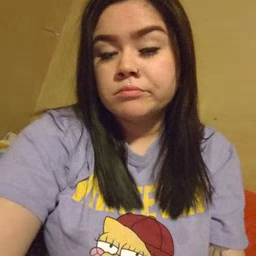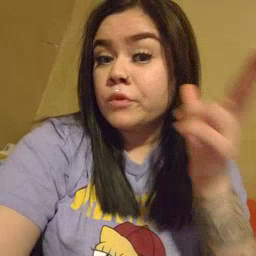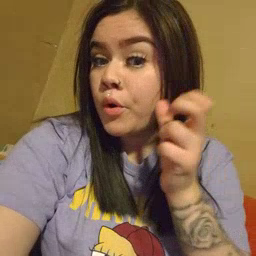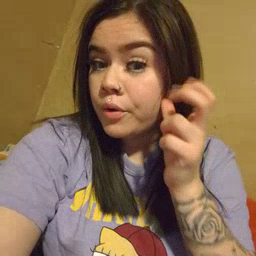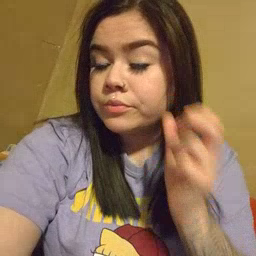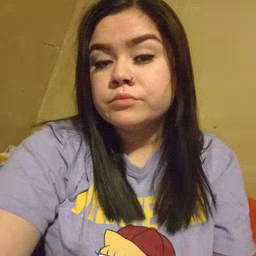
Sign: hear